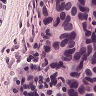
Metastatic tissue present: yes